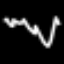
Label: squiggle